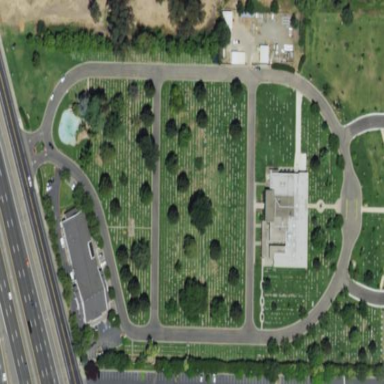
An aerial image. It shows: Graveyard used as cemetery.